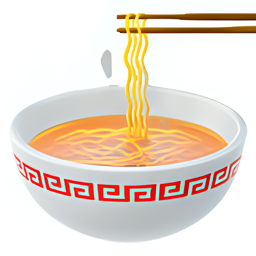
Name: steaming bowl
Emoji: 🍜
Group: Food & Drink
Sub-group: food-asian